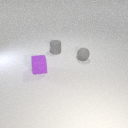
small gray rubber cylinder behind small gray rubber sphere